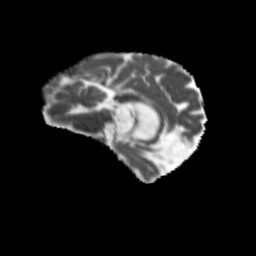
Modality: MD
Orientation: sagittal
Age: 65
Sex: male
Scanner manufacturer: siemens
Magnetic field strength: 3 T
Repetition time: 4.71 s
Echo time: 0.0906 s